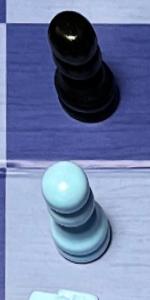
Label: Pawn_White